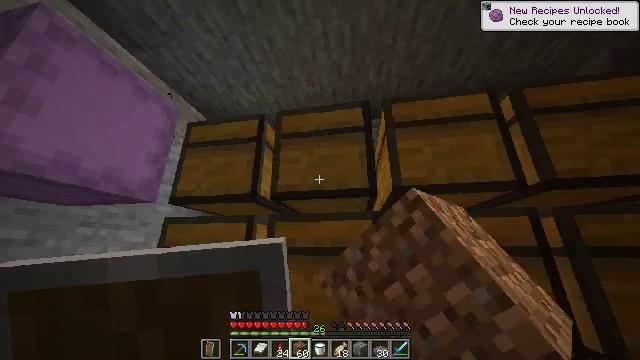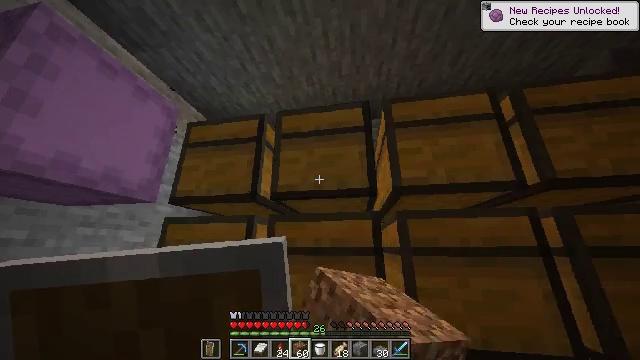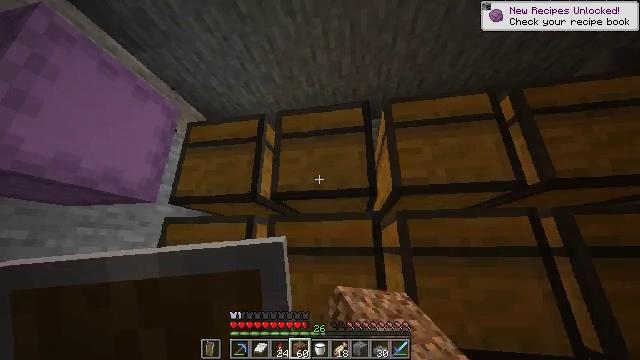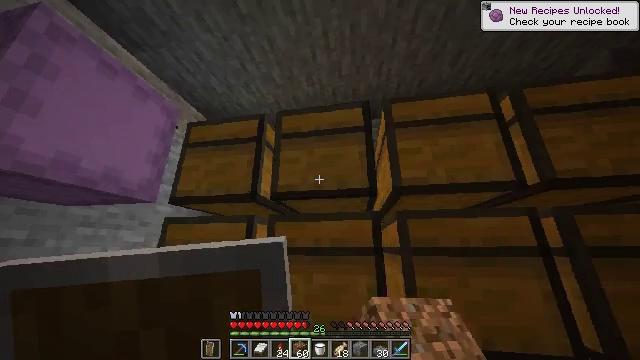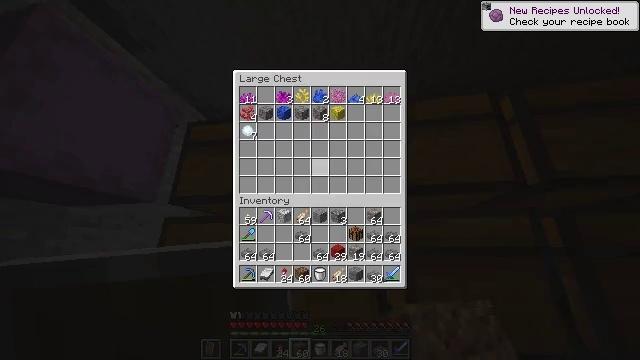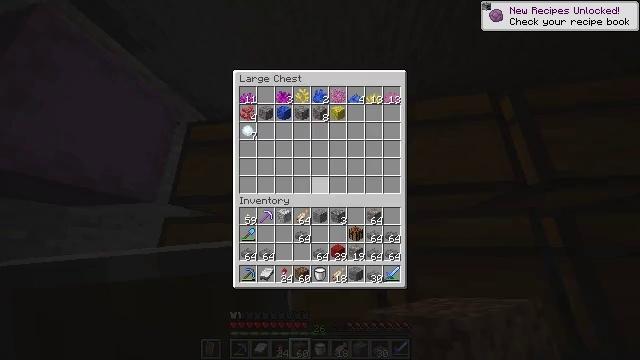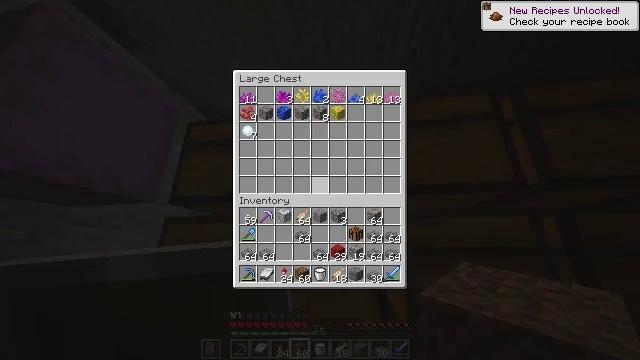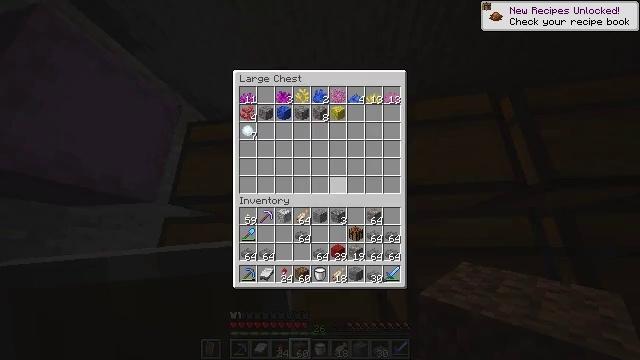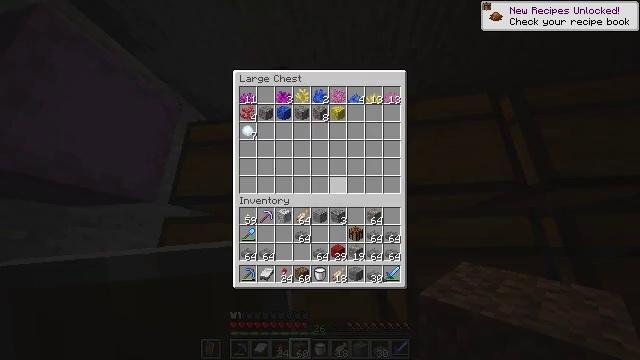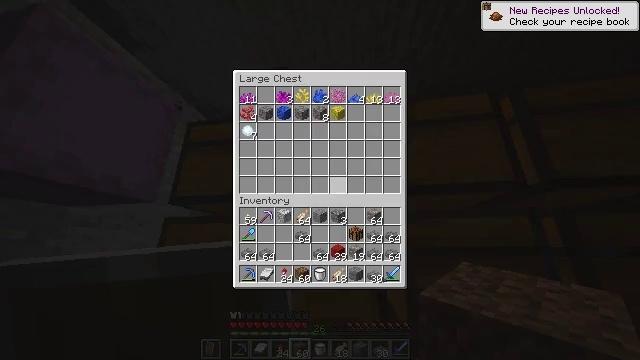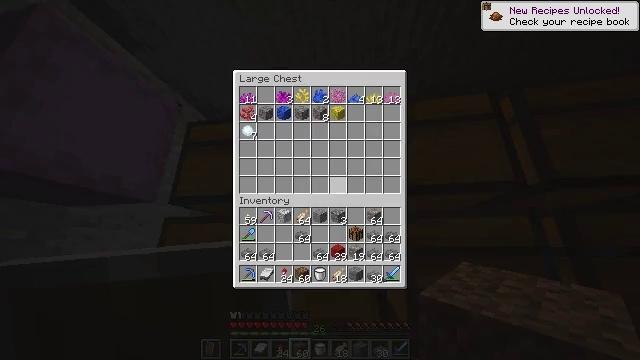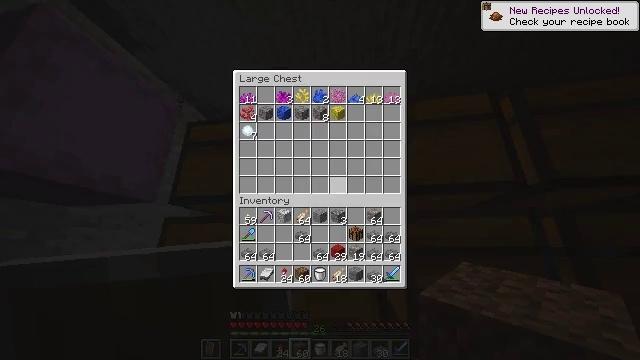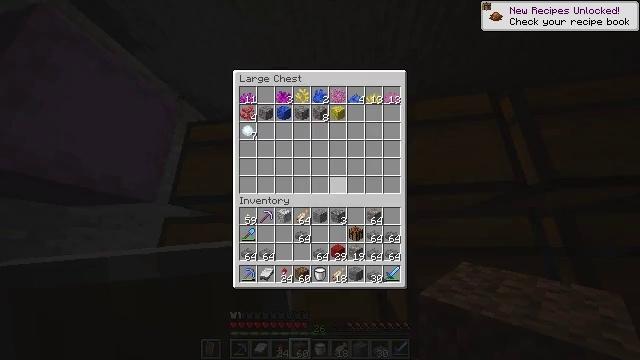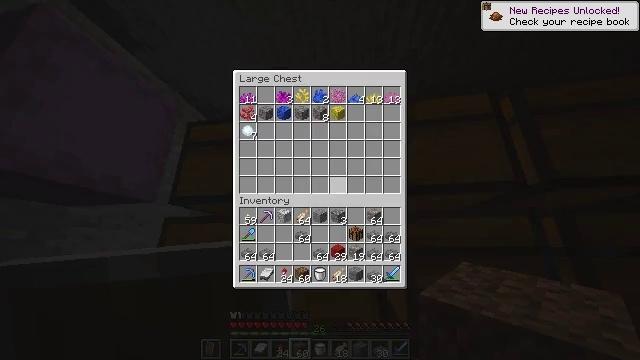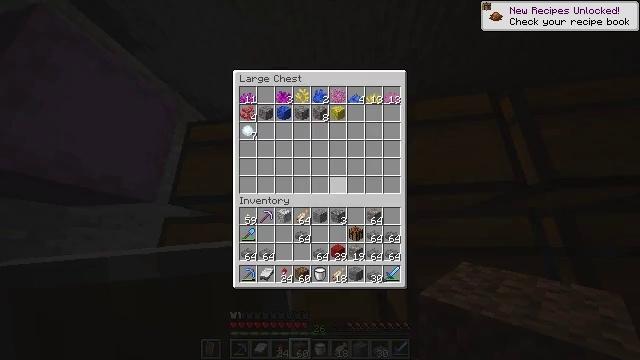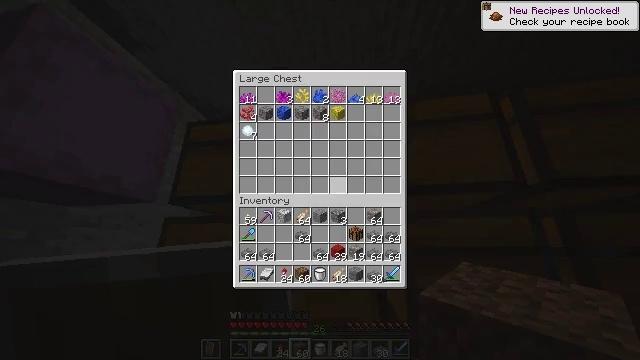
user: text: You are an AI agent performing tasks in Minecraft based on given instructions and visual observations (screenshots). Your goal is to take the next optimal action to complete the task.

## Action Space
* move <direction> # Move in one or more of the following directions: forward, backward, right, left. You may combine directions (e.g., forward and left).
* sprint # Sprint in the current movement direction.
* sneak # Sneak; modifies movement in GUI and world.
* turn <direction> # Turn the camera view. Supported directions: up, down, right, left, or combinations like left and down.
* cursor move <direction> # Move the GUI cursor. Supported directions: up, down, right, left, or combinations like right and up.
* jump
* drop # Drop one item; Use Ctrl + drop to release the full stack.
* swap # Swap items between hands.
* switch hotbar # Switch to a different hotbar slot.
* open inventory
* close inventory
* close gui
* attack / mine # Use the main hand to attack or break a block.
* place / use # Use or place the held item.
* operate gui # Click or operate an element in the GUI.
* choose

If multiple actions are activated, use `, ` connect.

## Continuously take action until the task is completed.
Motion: motion action
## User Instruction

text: Open the crafting grid to make clay.
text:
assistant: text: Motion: use / place
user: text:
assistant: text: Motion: no_op
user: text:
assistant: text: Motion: no_op
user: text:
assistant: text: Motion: cursor move up
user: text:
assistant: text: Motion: cursor move down
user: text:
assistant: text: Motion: no_op
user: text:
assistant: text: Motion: cursor move right
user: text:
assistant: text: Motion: cursor move down
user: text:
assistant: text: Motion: no_op
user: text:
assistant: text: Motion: no_op
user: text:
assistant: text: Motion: no_op
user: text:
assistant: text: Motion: no_op
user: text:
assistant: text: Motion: no_op
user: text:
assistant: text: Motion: no_op
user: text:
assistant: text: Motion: no_op
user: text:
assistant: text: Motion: no_op
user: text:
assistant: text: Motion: close inventory
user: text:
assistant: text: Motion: close inventory
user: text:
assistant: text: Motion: turn right and down, close inventory
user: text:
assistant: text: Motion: turn down
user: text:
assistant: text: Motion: use / place
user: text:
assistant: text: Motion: use / place
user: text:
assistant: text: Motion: no_op
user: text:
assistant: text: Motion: no_op
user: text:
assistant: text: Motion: no_op
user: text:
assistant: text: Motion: open gui
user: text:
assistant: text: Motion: no_op
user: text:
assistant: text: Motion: no_op
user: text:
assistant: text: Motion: no_op
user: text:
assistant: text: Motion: no_op